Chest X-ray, PA view. Patient: 22 years old, sex F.
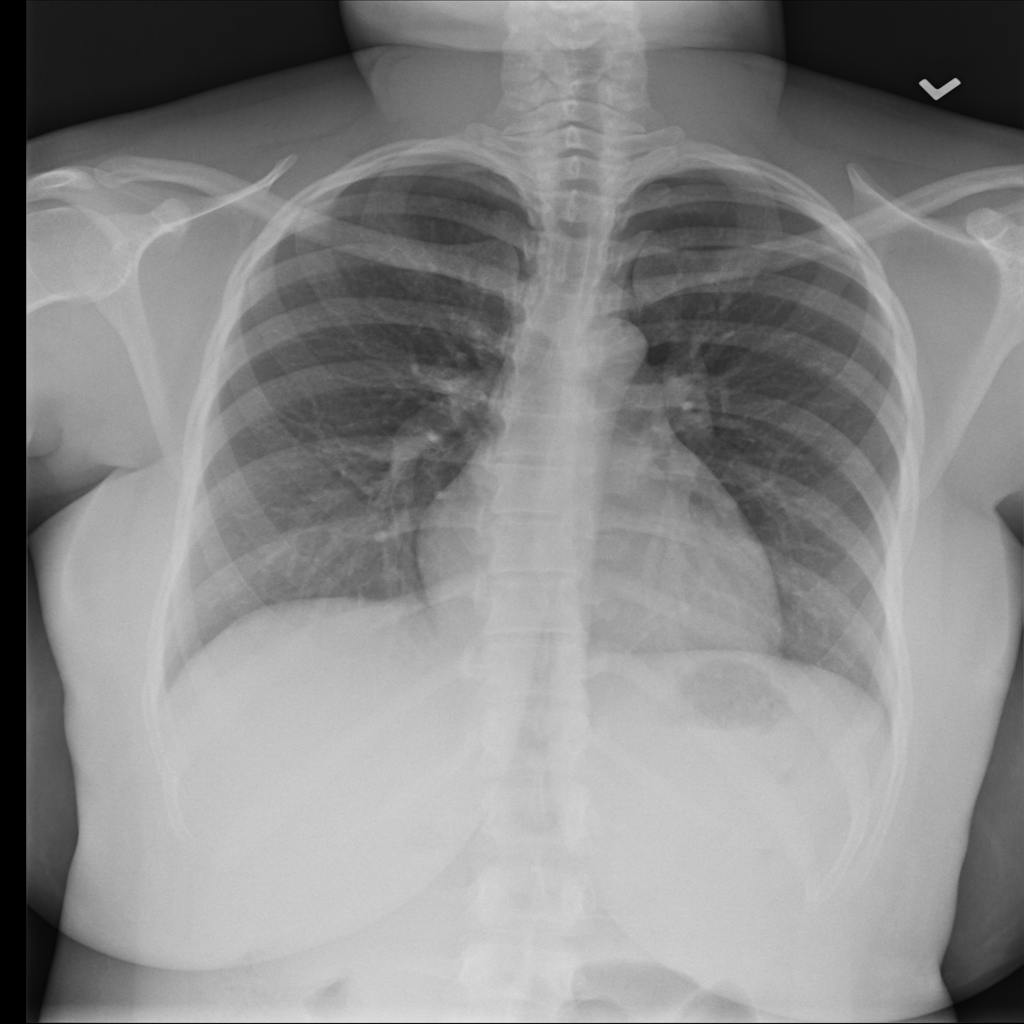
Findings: No Finding